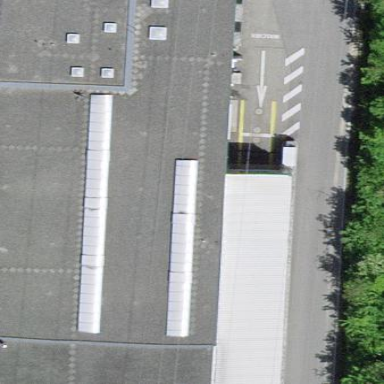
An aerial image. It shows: Industrial building.